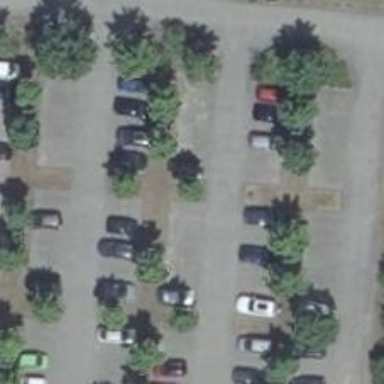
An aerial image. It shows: Broadleaved evergreen tree in its natural setting.